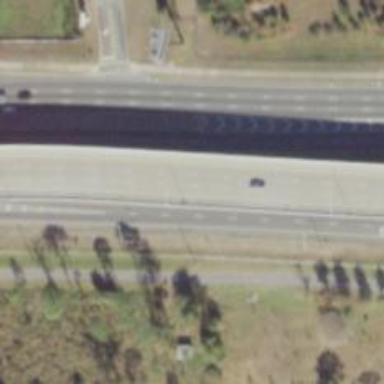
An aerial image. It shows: Bridge over trunk highway expressway.